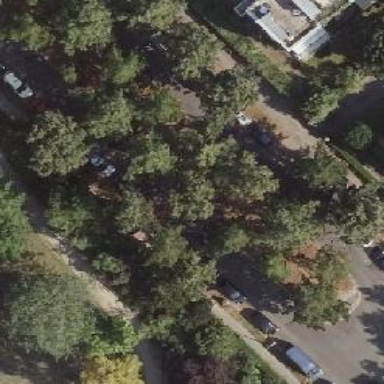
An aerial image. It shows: Avenue lined with deciduous broadleaved trees.